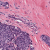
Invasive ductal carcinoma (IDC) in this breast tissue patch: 1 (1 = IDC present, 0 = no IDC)